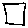
Label: square